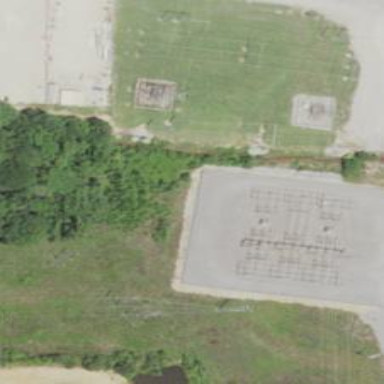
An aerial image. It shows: Switch used for power control.